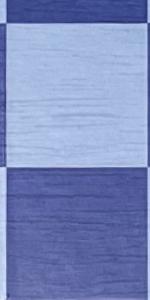
Label: Empty